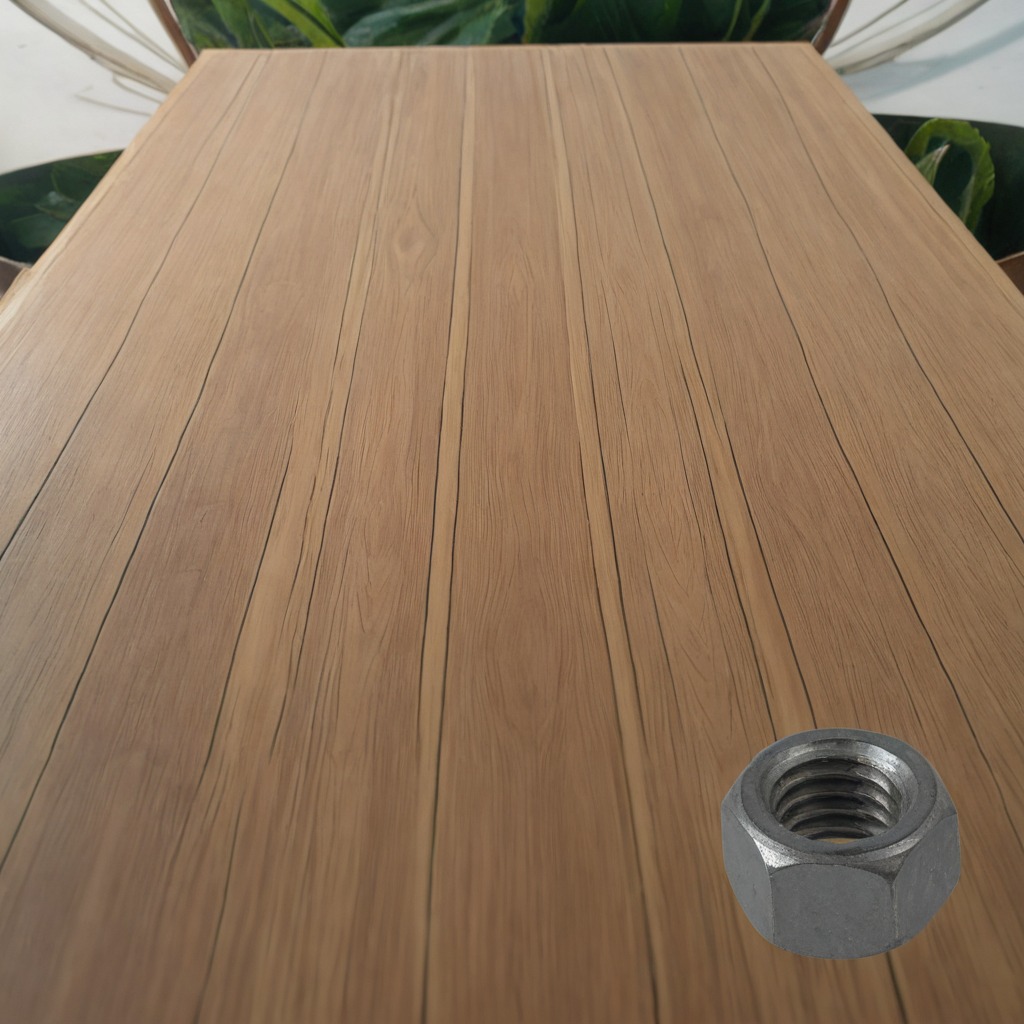
A metal nut is lying on a wooden table inside a jungle field workshop tent.